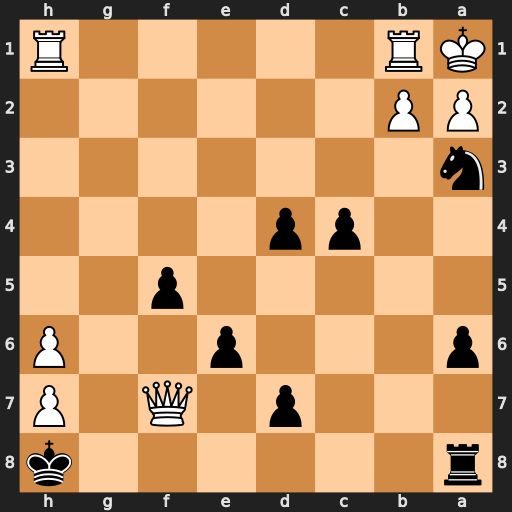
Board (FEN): r6k/3p1Q1P/p3p2P/5p2/2pp4/n7/PP6/KR5R
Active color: b
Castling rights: -
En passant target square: -
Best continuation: Nc2#